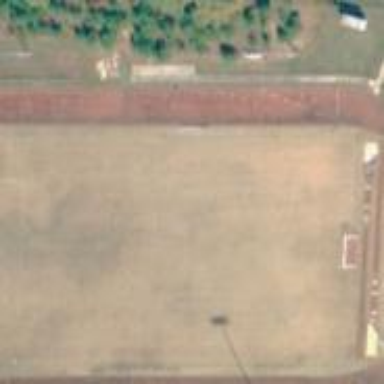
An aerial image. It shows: Soccer pitch designated for leisure and sports activities.